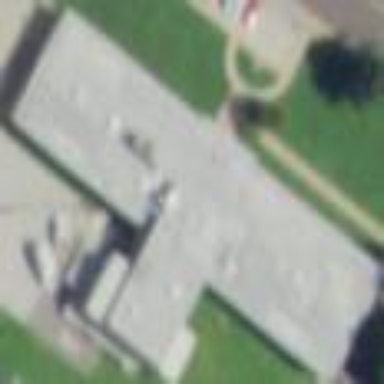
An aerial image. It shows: School building.